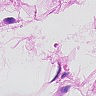
Metastatic tissue present: no